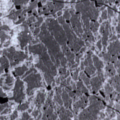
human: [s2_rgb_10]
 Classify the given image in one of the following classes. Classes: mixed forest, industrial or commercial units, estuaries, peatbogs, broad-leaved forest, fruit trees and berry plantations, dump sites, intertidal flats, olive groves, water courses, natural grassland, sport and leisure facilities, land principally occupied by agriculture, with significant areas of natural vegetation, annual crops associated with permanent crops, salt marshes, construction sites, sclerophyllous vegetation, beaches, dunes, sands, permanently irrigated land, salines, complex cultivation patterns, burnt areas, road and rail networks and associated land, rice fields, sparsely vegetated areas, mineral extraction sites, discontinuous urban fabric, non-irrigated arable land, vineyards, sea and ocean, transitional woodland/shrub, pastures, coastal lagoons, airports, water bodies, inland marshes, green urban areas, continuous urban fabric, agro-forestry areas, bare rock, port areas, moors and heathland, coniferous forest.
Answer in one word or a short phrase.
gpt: sea and ocean